Question: My app is a CRUD React Native that interacts with Django Rest Framework based off of a book called "Building Versatile Mobile Apps with Python and REST: RESTful Web Services with Django and React".
The project lets users enter in different data fields about pizza restaurants and display them.
I've been able to build the Crud web application in React and Django and a mobile app with Django and React native that only lets me add and read data.
I'm on the very last chapter and I'm about to deploy, but I don't know how to send update and delete requests in React Native to an API the book never covers this section. I added an update button but I don't know how to logically navigate to an edit section from the detail_view.js section.
<URL>

This is my app.js file
'''
import React from 'react';
import { StyleSheet, Text, SafeAreaView, Image } from 'react-native';
import { NavigationContainer } from "@react-navigation/native";
import { createStackNavigator } from "@react-navigation/stack";
import { createDrawerNavigator } from '@react-navigation/drawer';
import { createBottomTabNavigator } from "@react-navigation/bottom-tabs";
import ListView from "./src/screens/components/function_list_view";
import DetailView from "./src/screens/components/detail_view";
import AddPizzeria from "./src/screens/drawer/addPizzeria.js";
import RegForm from "./src/screens/drawer/regForm.js";
import LoginForm from "./src/screens/drawer/loginForm.js";
import TabOne from "./src/screens/tabs/tab1.js";
import TabTwo from "./src/screens/tabs/tab2.js";
const Stack = createStackNavigator();
const Drawer = createDrawerNavigator();
const Tab = createBottomTabNavigator();
renderTabComponents = () => (
<Tab.Navigator>
<Tab.Screen name="Tab 1" component={TabOne} />
<Tab.Screen name="Tab 2" component={TabTwo} />
</Tab.Navigator>
);
renderScreenComponents = () => (
<Stack.Navigator>
<Stack.Screen name="Home" component={ListView} />
<Stack.Screen name="Detail" component={DetailView} />
<Stack.Screen name="Tabs" children={this.renderTabComponents} />
</Stack.Navigator>
);
export default function App() {
return (
<NavigationContainer>
<Drawer.Navigator>
<Drawer.Screen name="Home" children={this.renderScreenComponents} />
<Drawer.Screen name="Add Pizza" component={AddPizzeria} />
<Drawer.Screen name="Registration" component={RegForm} />
<Drawer.Screen name="Login" component={LoginForm} />
</Drawer.Navigator>
</NavigationContainer>
);
}
const styles = StyleSheet.create({
container: {
flex: 1,
backgroundColor: "#fff",
alignItems: "center",
justifyContent: "center",
},
baseText: {
color: "navy",
fontSize: 30,
fontStyle: "italic",
},
newText:{
color: "red",
},
pizzaImage: {
width: 200,
height: 200,
},
})
'''
Here is my detailview file:
'''
import React, { useState, useEffect } from "react";
import {View, Text, Image, FlatList } from "react-native";
import client from "./../../api/client";
import styles from "./detail_styles";
const DetailView = ({ route }) => {
const [detail, setDetail] = useState("");
const { objurl } = route.params;
const getDetail = async (url) => {
try {
const response = await client.get(url);
if (!response.ok) {
setDetail(response.data);
}
} catch (error) {
console.log(error);
}
};
useEffect(()=>{
getDetail(objurl);
}, [])
return (
<View style={styles.center}>
<FlatList
horizontal={true}
data={detail.pizzeria_images}
keyExtractor={(item) => item.id.toString()}
renderItem={({ item }) => {
return (
<Image
style={styles.pizzaImage}
source={{
uri: item.image,
}}
/>
);
}}
/>
<Text style={styles.title}>Pizzeria: {detail.pizzeria_name}</Text>
<Text style={styles.details}>Address: {detail.street}</Text>
<Text style={styles.details}>
City: {detail.city}, {detail.state},{detail.zip_code}
</Text>
<Text style={styles.details}>Web: {detail.website}</Text>
<Text style={styles.details}>Ph: {detail.phone_number}</Text>
<Text style={styles.details}>Description: {detail.description}</Text>
<Text style={styles.details}>Email: {detail.email}</Text>
// this is where I want to edit the data fields
<Button
style={styles.addButton}
onPress={() => *I don't know what to navigate*}
title="Edit"
/>
</View>
);
}
export default DetailView;
'''
This is the addPizzeria.js file that submits the data
'''
import React, {useState} from "react";
import { SafeAreaView, ScrollView, TextInput, Button, NativeModules,Text, Alert } from "react-native";
import { Formik } from "formik";
import client from "./../../api/client";
import styles from "./addPizzeria_styles";
import validationSchema from "./addPizzeria_valid";
import PhotoPicker from "../components/shared/photo.js";
const AddPizzeria = () => {
const [photo, setPhoto] = useState("");
const postedAlert = () => {
Alert.alert("Success!", "Thank you! ", [
{
text: "Go to main screen",
onPress: () => NativeModules.DevSettings.reload()
},
]);
};
const handleSubmit = async (values) =>{
const data = new FormData();
data.append("pizzeria_name", values.pizzeria);
data.append("street", values.street);
data.append("city", values.city);
data.append("state", values.state);
data.append("zip_code", values.zip_code);
data.append("website", values.website);
data.append("phone_number", values.phone_number);
data.append("pizzeria_name", values.pizzeria);
data.append("description", values.description);
data.append("email", values.email);
data.append("logo_image", {
uri: photo,
name: "filename.jpg",
type: "image/jpg",
});
try {
const response = await client.post("api/create/", data); postedAlert();
} catch(error) {
console.log(error);
};
};
return (
<Formik
initialValues={{
pizzeria: "",
street: "",
city: "",
state: "",
zip_code: "",
website: "",
phone_number: "",
description: "",
email: "",
}}
onSubmit={handleSubmit}
validationSchema={validationSchema}
>
{({ handleChange, handleSubmit, values, errors }) => (
<SafeAreaView style={styles.content}>
<ScrollView>
<PhotoPicker photo={photo} onPressPhoto={(uri) => setPhoto(uri)} />
<TextInput
style={styles.textBox}
value={values.pizzeria}
placeholder="Enter a new pizz place here"
onChangeText={handleChange("pizzeria")}
/>
<Text style={styles.error}>{errors.pizzeria}</Text>
<TextInput
style={styles.textBox}
value={values.street}
placeholder="Street address"
onChangeText={handleChange("street")}
/>
<Text style={styles.error}>{errors.street}</Text>
<TextInput
style={styles.textBox}
value={values.city}
placeholder="City"
onChangeText={handleChange("city")}
/>
<Text style={styles.error}>{errors.city}</Text>
<TextInput
style={styles.textBox}
value={values.state}
placeholder="State"
onChangeText={handleChange("state")}
/>
<Text style={styles.error}>{errors.state}</Text>
<TextInput
style={styles.textBox}
value={values.zip_code}
placeholder="Zip"
onChangeText={handleChange("zip_code")}
/>
<Text style={styles.error}>{errors.zip_code}</Text>
<TextInput
style={styles.textBox}
value={values.website}
placeholder="Website"
onChangeText={handleChange("website")}
/>
<Text style={styles.error}>{errors.website}</Text>
<TextInput
style={styles.textBox}
value={values.phone_number}
placeholder="Phone number"
onChangeText={handleChange("phone_number")}
/>
<Text style={styles.error}>{errors.phone_number}</Text>
<TextInput
style={styles.textBox}
value={values.description}
placeholder="Description"
onChangeText={handleChange("description")}
/>
<Text style={styles.error}>{errors.description}</Text>
<TextInput
style={styles.textBox}
value={values.email}
placeholder="Email"
onChangeText={handleChange("email")}
/>
<Text style={styles.error}>{errors.email}</Text>
<Button
style={styles.addButton}
onPress={handleSubmit}
title="Submit"
/>
</ScrollView>
</SafeAreaView>
)}
</Formik>
)}
export default AddPizzeria;
'''
I tried creating an update file that is same as my addpizzeria file, but I get lost trying to plan out where and how to structure it so I can reference it when I make a request to update that data.
The only viable option is to make a feature on the detailview.js to update the data. This is what I'm trying and unsure of. I don't know where to go from here aside from adding an update and delete button on this page that navigates to another file and does the delete and update functions.
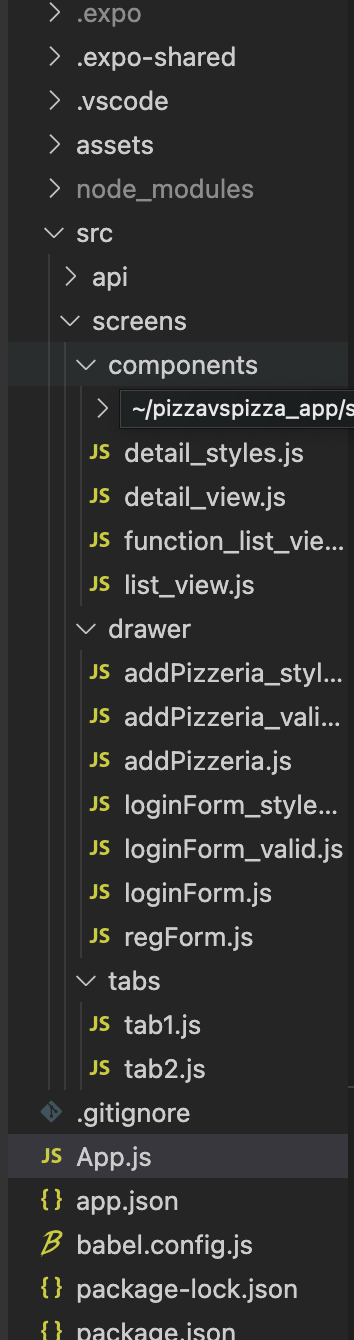
Answer: Ok I solved the issue. It seems the creator of the book added tabs in app.js in the Bottonnavigator class just in case you'd want to add and Update and Delete feature in detailview.js page.
All that is needed is to just add the navigation.navigate("Tabs") in a button in my detailview.js file.
'''
<Button
style={styles.addButton}
title="Click for tabs"
onPress={() => navigation.navigate("Tabs")}
/>
'''